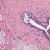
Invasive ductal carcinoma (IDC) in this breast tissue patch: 1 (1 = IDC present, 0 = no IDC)